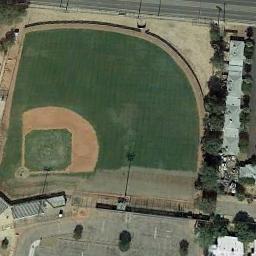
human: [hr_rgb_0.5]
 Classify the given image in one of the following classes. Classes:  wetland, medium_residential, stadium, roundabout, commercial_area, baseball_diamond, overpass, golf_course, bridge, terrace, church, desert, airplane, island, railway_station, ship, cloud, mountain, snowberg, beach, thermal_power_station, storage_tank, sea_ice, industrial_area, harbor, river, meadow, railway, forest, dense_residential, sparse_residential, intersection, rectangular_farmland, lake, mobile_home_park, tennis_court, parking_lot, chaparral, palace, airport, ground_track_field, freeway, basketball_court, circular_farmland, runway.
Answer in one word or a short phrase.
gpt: baseball_diamond